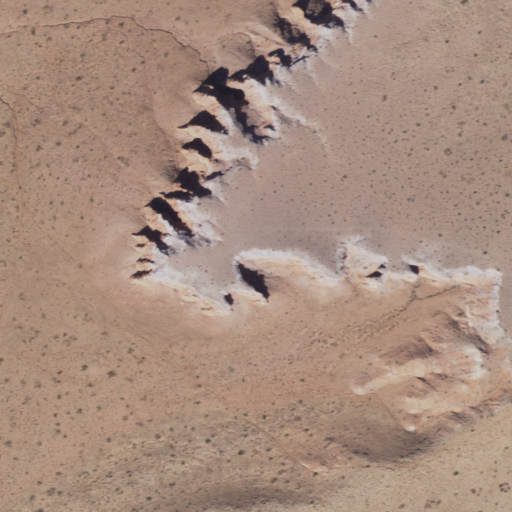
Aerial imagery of cliff(s) in Arizona named Elbow Point containing shrub and grassland